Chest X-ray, PA view. Patient: 23 years old, sex F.
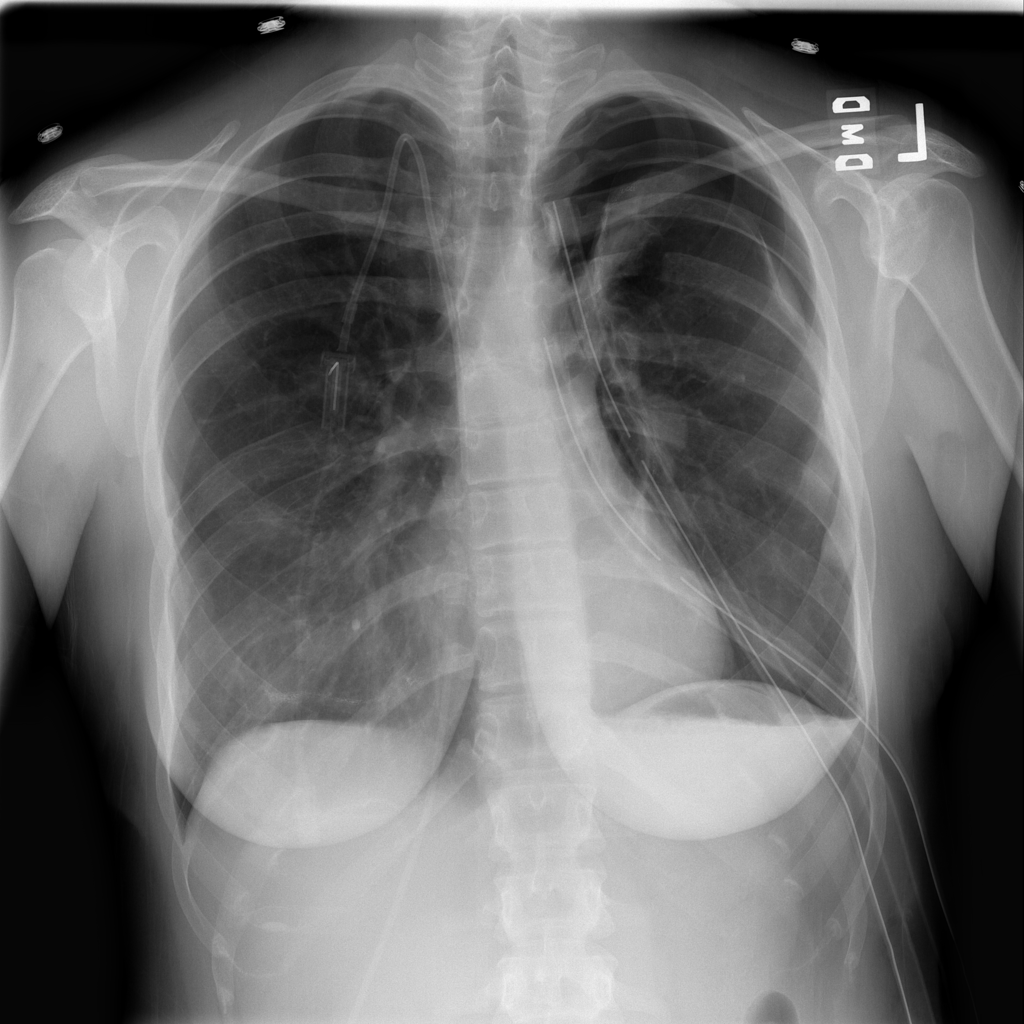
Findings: No Finding